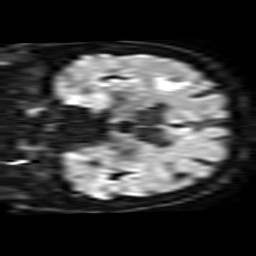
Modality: TRACE
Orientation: coronal
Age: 77
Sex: male
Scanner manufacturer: philips
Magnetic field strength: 3 T
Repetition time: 4.632 s
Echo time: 0.06069 s